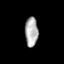
Tissue: skin
Cell type: Fibroblasts
Senescence score: 0.6851
Nuclear area (px): 375
Mean DAPI intensity: 174.869